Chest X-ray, PA view. Patient: 36 years old, sex M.
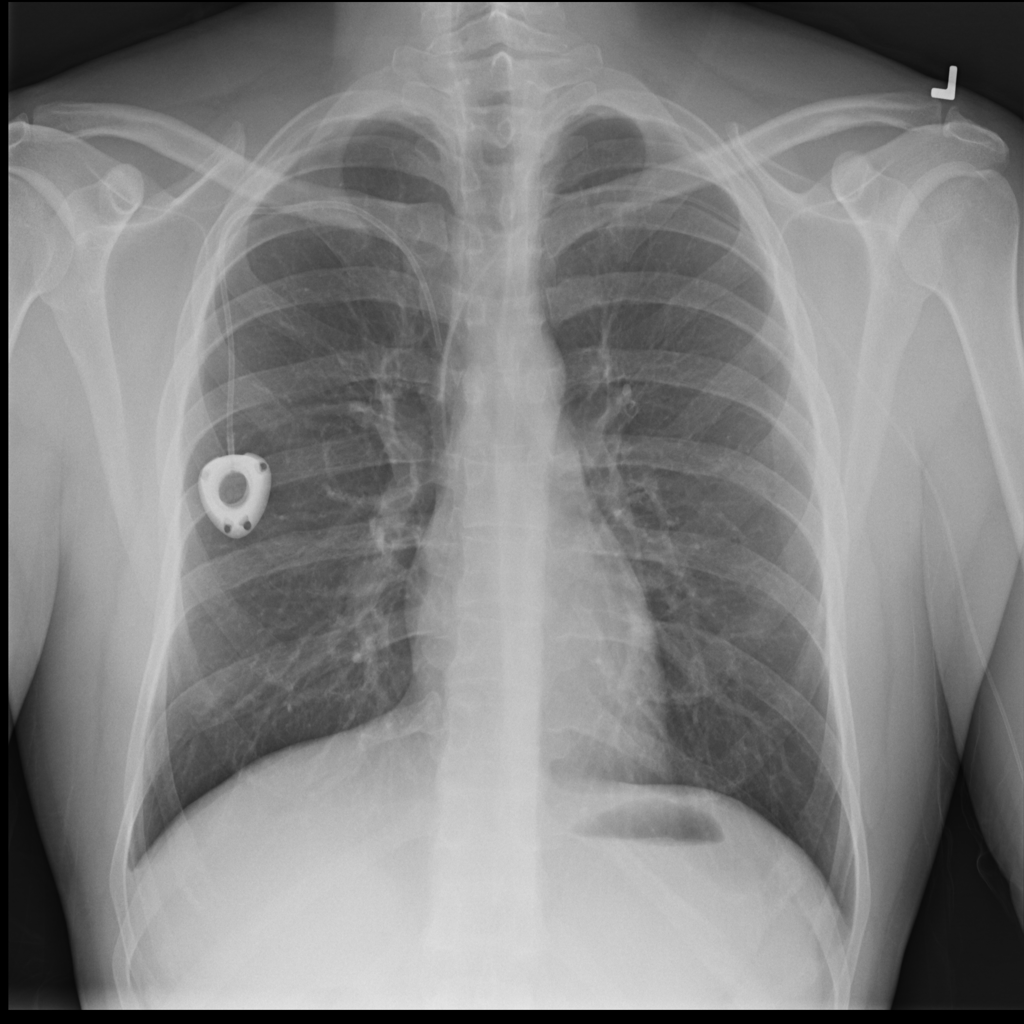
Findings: No Finding